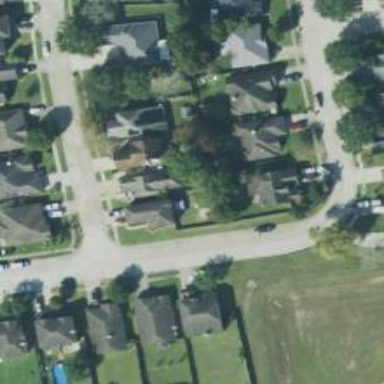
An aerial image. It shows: Residential road.